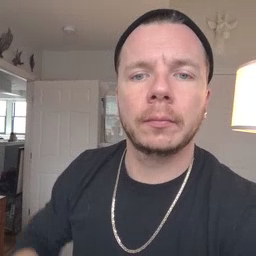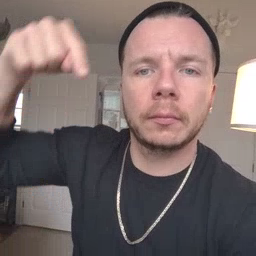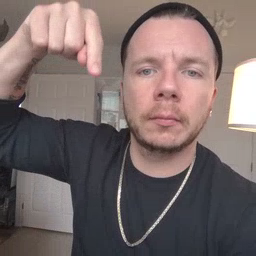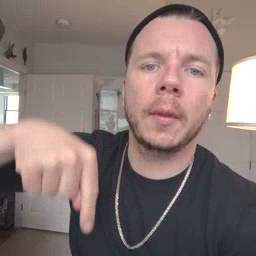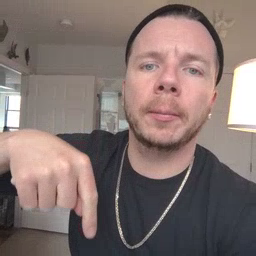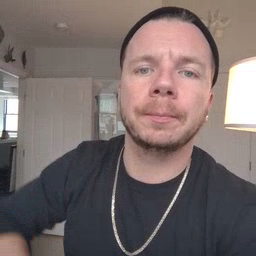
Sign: down